Question: I'm developing some custom software that involves creating a workspace and working in it. I want to display all the existing workSpace directories in a dynamic scrollarea grid comprised of buttons that changes the positions of the buttons depending on the amount of screen real estate the scrollarea is taking up so that as many buttons as possible are inserted in the highest possible row.( So basically like the file explorer changes the layout of the folders and files to fit the screen in a grid depending on how you resize the window) I tried doing this using a gridlayout inside the scrollarea. I also tried to add qhboxlayouts in a qvboxlayout to no avail since I had no idea how to check whether there is space for another button to remove one from a lower qhboxlayout and append to a higher one.
This is my current code:
'''
from PyQt5 import QtCore, QtGui, QtWidgets
from PyQt5.QtWidgets import QFileDialog
class Ui_AutoCal(object):
def setupUi(self, AutoCal):
AutoCal.setObjectName("AutoCal")
AutoCal.resize(513, 551)
sizePolicy = QtWidgets.QSizePolicy(QtWidgets.QSizePolicy.Preferred, QtWidgets.QSizePolicy.Preferred)
sizePolicy.setHorizontalStretch(0)
sizePolicy.setVerticalStretch(0)
sizePolicy.setHeightForWidth(AutoCal.sizePolicy().hasHeightForWidth())
AutoCal.setSizePolicy(sizePolicy)
AutoCal.setCursor(QtGui.QCursor(QtCore.Qt.CrossCursor))
AutoCal.setStyleSheet("*{
"
"background-color: rgb(54, 54, 54);
"
"color:rgb(255,255,255)
"
"}
"
"
"
"QPushButton
"
"{
"
"border-radius: 25px;
"
"}
"
"
"
"QLineEdit
"
"{
"
"color:rgb(0,0,0)
"
"}")
self.centralwidget = QtWidgets.QWidget(AutoCal)
self.centralwidget.setObjectName("centralwidget")
self.verticalLayout = QtWidgets.QVBoxLayout(self.centralwidget)
self.verticalLayout.setObjectName("verticalLayout")
self.groupBox = QtWidgets.QGroupBox(self.centralwidget)
sizePolicy = QtWidgets.QSizePolicy(QtWidgets.QSizePolicy.Preferred, QtWidgets.QSizePolicy.Fixed)
sizePolicy.setHorizontalStretch(0)
sizePolicy.setVerticalStretch(0)
sizePolicy.setHeightForWidth(self.groupBox.sizePolicy().hasHeightForWidth())
self.groupBox.setSizePolicy(sizePolicy)
self.groupBox.setAlignment(QtCore.Qt.AlignCenter)
self.groupBox.setObjectName("groupBox")
self.verticalLayout_6 = QtWidgets.QVBoxLayout(self.groupBox)
self.verticalLayout_6.setObjectName("verticalLayout_6")
self.horizontalLayout_3 = QtWidgets.QHBoxLayout()
self.horizontalLayout_3.setObjectName("horizontalLayout_3")
self.label = QtWidgets.QLabel(self.groupBox)
sizePolicy = QtWidgets.QSizePolicy(QtWidgets.QSizePolicy.Fixed, QtWidgets.QSizePolicy.Fixed)
sizePolicy.setHorizontalStretch(0)
sizePolicy.setVerticalStretch(0)
sizePolicy.setHeightForWidth(self.label.sizePolicy().hasHeightForWidth())
self.label.setSizePolicy(sizePolicy)
self.label.setObjectName("label")
self.horizontalLayout_3.addWidget(self.label)
self.lineEdit = QtWidgets.QLineEdit(self.groupBox)
sizePolicy = QtWidgets.QSizePolicy(QtWidgets.QSizePolicy.Preferred, QtWidgets.QSizePolicy.Fixed)
sizePolicy.setHorizontalStretch(0)
sizePolicy.setVerticalStretch(0)
sizePolicy.setHeightForWidth(self.lineEdit.sizePolicy().hasHeightForWidth())
self.lineEdit.setSizePolicy(sizePolicy)
self.lineEdit.setObjectName("lineEdit")
self.horizontalLayout_3.addWidget(self.lineEdit)
self.pushButton = QtWidgets.QPushButton(self.groupBox)
sizePolicy = QtWidgets.QSizePolicy(QtWidgets.QSizePolicy.Fixed, QtWidgets.QSizePolicy.Fixed)
sizePolicy.setHorizontalStretch(0)
sizePolicy.setVerticalStretch(0)
sizePolicy.setHeightForWidth(self.pushButton.sizePolicy().hasHeightForWidth())
self.pushButton.setSizePolicy(sizePolicy)
self.pushButton.setObjectName("pushButton")
# self.pushButton.clicked.connect(self.openFileNameDialog )
self.horizontalLayout_3.addWidget(self.pushButton)
self.verticalLayout_6.addLayout(self.horizontalLayout_3)
self.horizontalLayout_4 = QtWidgets.QHBoxLayout()
self.horizontalLayout_4.setObjectName("horizontalLayout_4")
self.label_2 = QtWidgets.QLabel(self.groupBox)
self.label_2.setObjectName("label_2")
self.horizontalLayout_4.addWidget(self.label_2)
self.lineEdit_2 = QtWidgets.QLineEdit(self.groupBox)
self.lineEdit_2.setText("")
self.lineEdit_2.setObjectName("lineEdit_2")
self.horizontalLayout_4.addWidget(self.lineEdit_2)
self.pushButton_2 = QtWidgets.QPushButton(self.groupBox)
self.pushButton_2.setObjectName("pushButton_2")
self.horizontalLayout_4.addWidget(self.pushButton_2)
self.verticalLayout_6.addLayout(self.horizontalLayout_4)
self.verticalLayout.addWidget(self.groupBox)
self.verticalLayout_3 = QtWidgets.QVBoxLayout()
self.verticalLayout_3.setObjectName("verticalLayout_3")
self.groupBox_2 = QtWidgets.QGroupBox(self.centralwidget)
self.groupBox_2.setEnabled(True)
self.groupBox_2.setAlignment(QtCore.Qt.AlignCenter)
self.groupBox_2.setObjectName("groupBox_2")
self.verticalLayout_5 = QtWidgets.QVBoxLayout(self.groupBox_2)
self.verticalLayout_5.setObjectName("verticalLayout_5")
self.scrollArea = QtWidgets.QScrollArea(self.groupBox_2)
sizePolicy = QtWidgets.QSizePolicy(QtWidgets.QSizePolicy.Ignored, QtWidgets.QSizePolicy.Ignored)
sizePolicy.setHorizontalStretch(0)
sizePolicy.setVerticalStretch(0)
sizePolicy.setHeightForWidth(self.scrollArea.sizePolicy().hasHeightForWidth())
self.scrollArea.setSizePolicy(sizePolicy)
self.scrollArea.setWidgetResizable(True)
self.scrollArea.setObjectName("scrollArea")
self.scrollAreaWidgetContents = QtWidgets.QWidget()
self.gridLayout = QtWidgets.QGridLayout(self.scrollAreaWidgetContents)
# self.scrollAreaWidgetContents.setGeometry(QtCore.QRect(0, 0, 467, 331))
self.scrollAreaWidgetContents.setObjectName("scrollAreaWidgetContents")
self.scrollArea.setWidget(self.scrollAreaWidgetContents)
self.scrollArea.setHorizontalScrollBarPolicy(QtCore.Qt.ScrollBarAlwaysOff)
self.fillScrollArea()
self.verticalLayout_5.addWidget(self.scrollArea)
self.verticalLayout_3.addWidget(self.groupBox_2)
self.verticalLayout.addLayout(self.verticalLayout_3)
AutoCal.setCentralWidget(self.centralwidget)
self.menubar = QtWidgets.QMenuBar(AutoCal)
self.menubar.setGeometry(QtCore.QRect(0, 0, 513, 22))
self.menubar.setObjectName("menubar")
self.menuWorkSpace = QtWidgets.QMenu(self.menubar)
self.menuWorkSpace.setObjectName("menuWorkSpace")
self.menuRecipients = QtWidgets.QMenu(self.menubar)
self.menuRecipients.setObjectName("menuRecipients")
AutoCal.setMenuBar(self.menubar)
self.statusbar = QtWidgets.QStatusBar(AutoCal)
self.statusbar.setObjectName("statusbar")
AutoCal.setStatusBar(self.statusbar)
self.menubar.addAction(self.menuWorkSpace.menuAction())
self.menubar.addAction(self.menuRecipients.menuAction())
self.retranslateUi(AutoCal)
QtCore.QMetaObject.connectSlotsByName(AutoCal)
def retranslateUi(self, AutoCal):
_translate = QtCore.QCoreApplication.translate
AutoCal.setWindowTitle(_translate("AutoCal", "AutoCal"))
self.groupBox.setTitle(_translate("AutoCal", "Create New WorkSpace"))
self.label.setText(_translate("AutoCal", "Choose WorkSpace Directory"))
self.pushButton.setText(_translate("AutoCal", "Browse"))
self.label_2.setText(_translate("AutoCal", "WorkSpace Name"))
self.pushButton_2.setText(_translate("AutoCal", "Create"))
self.groupBox_2.setTitle(_translate("AutoCal", "Choose Existing WorkSpace"))
self.menuWorkSpace.setTitle(_translate("AutoCal", "WorkSpace"))
self.menuRecipients.setTitle(_translate("AutoCal", "Recipients"))
def fillScrollArea(self):
for i in range(50):
for j in range(50):
self.gridLayout.addWidget(QtWidgets.QPushButton("Test"), i, j)
if __name__ == "__main__":
import sys
app = QtWidgets.QApplication(sys.argv)
AutoCal = QtWidgets.QMainWindow()
ui = Ui_AutoCal()
ui.setupUi(AutoCal)
AutoCal.show()
sys.exit(app.exec_())
'''
This produces the following scrollArea (ignore the forms):
Current Scroll Area

The main problem is that i need the buttons to always be in the visible section of the scrollArea, whereas as you can see many of them are hidden behind the scrollarea and their text is cut off. I know this is because of the positioning that my function applies to the grid layout but I'm not aware of any other way to position them. I also need the buttons to be dynamic in the sense that if horizontal space becomes greater in a higher row, the ones in the lower row will take up that space. Because of this I dont need horizontal scrolling either, which is why it's disabled.
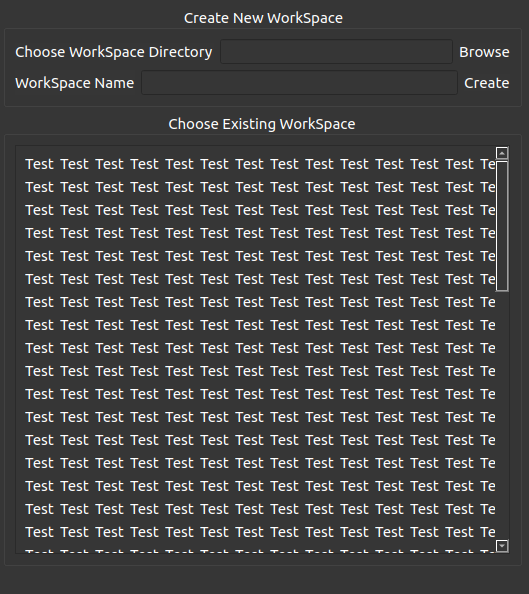
Answer: My issue is now resolved. While flow layout was useful, it was much more intuitive to simply use QListWidget. Many thanks to both eyllanesc and musicamante for their help.
For anyone who has the same issue, the desired result can be achieved by simply creating a QlistWidget and adding items to it:
'''
size = QSize(100,100)
self.listWidget = QListWidget()
size = QtCore.QSize(80,80)
self.listWidget.setResizeMode(QListView.Adjust)
self.listWidget.setIconSize(size)
self.listWidget.itemDoubleClicked.connect(self.itemClicked)
self.listWidget.setViewMode(QListView.IconMode)
'''